Question: What is the measurement shown in the image?
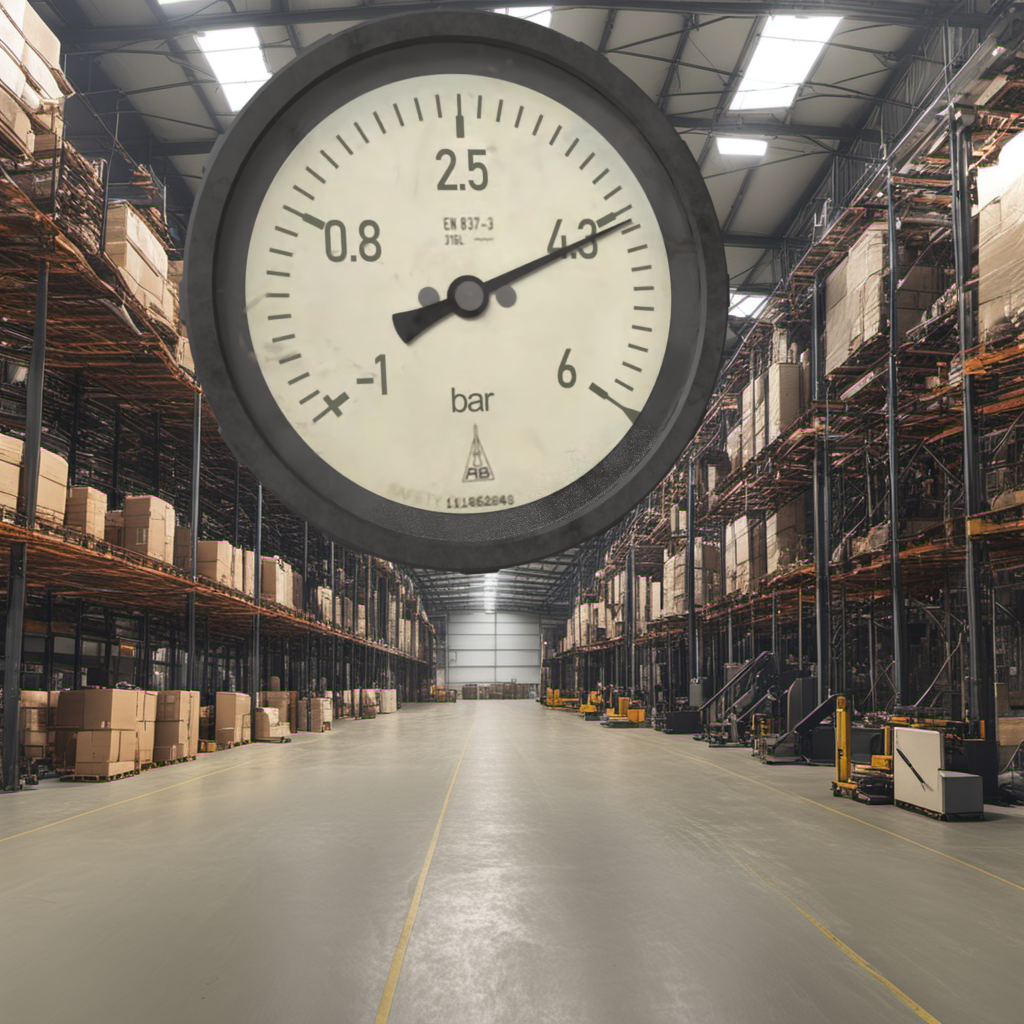
Answer: The result is 4.35
Question: What is the reading range of the measurement in the image?
Answer: The range is from -1 to 6
Question: What is the minimum and maximum reading range of this measurement?
Answer: The minimum value is -1 and the maximum value is 6